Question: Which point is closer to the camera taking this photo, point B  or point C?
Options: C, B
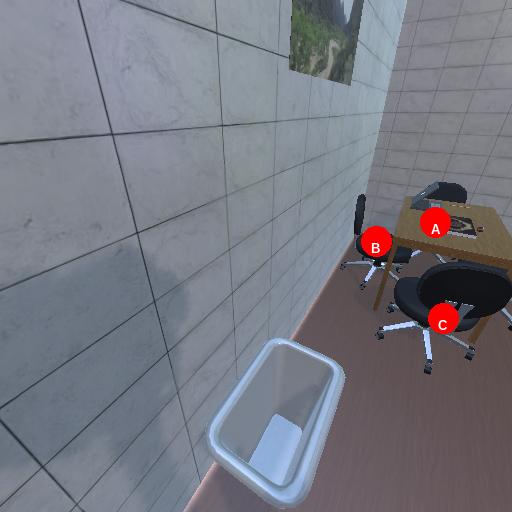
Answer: C